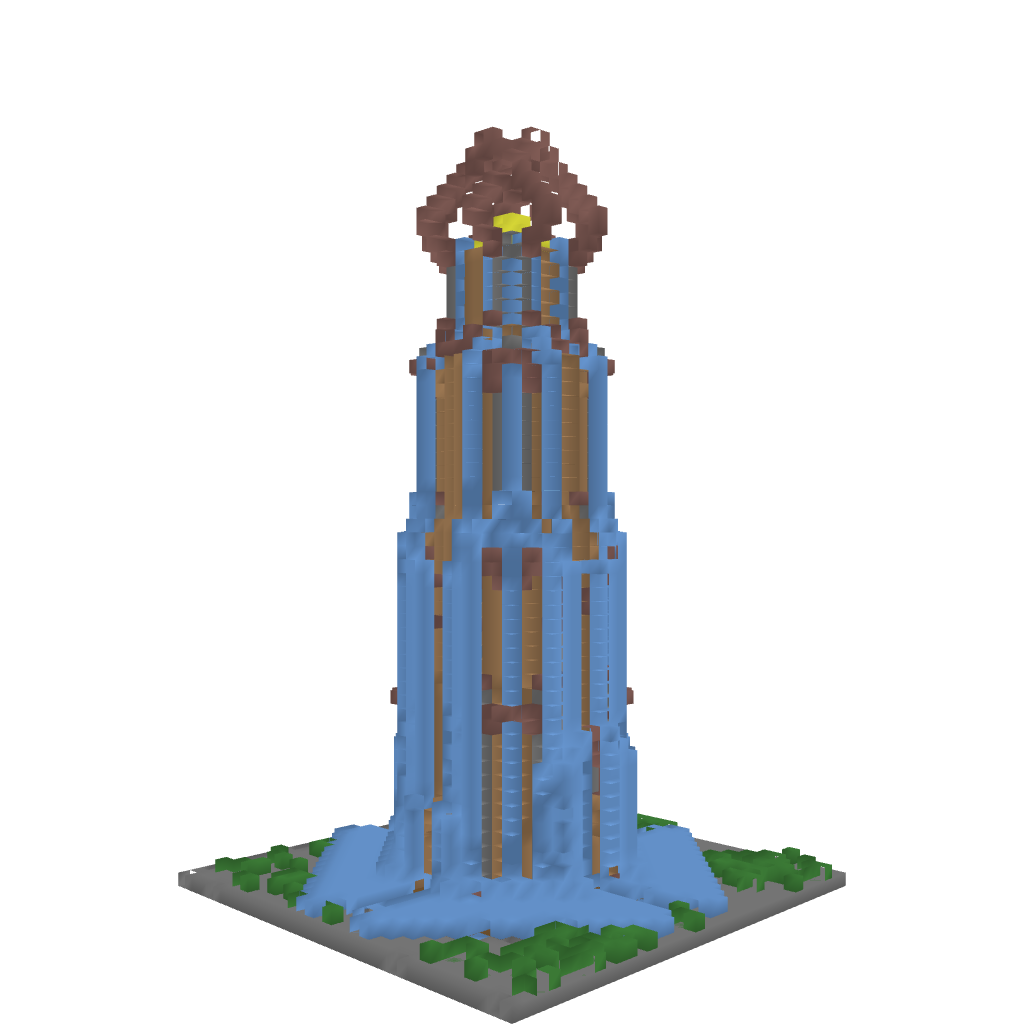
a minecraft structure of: Water Tower by iEdgy good quality